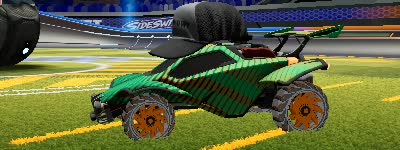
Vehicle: octane